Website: lowes
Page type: account-selection
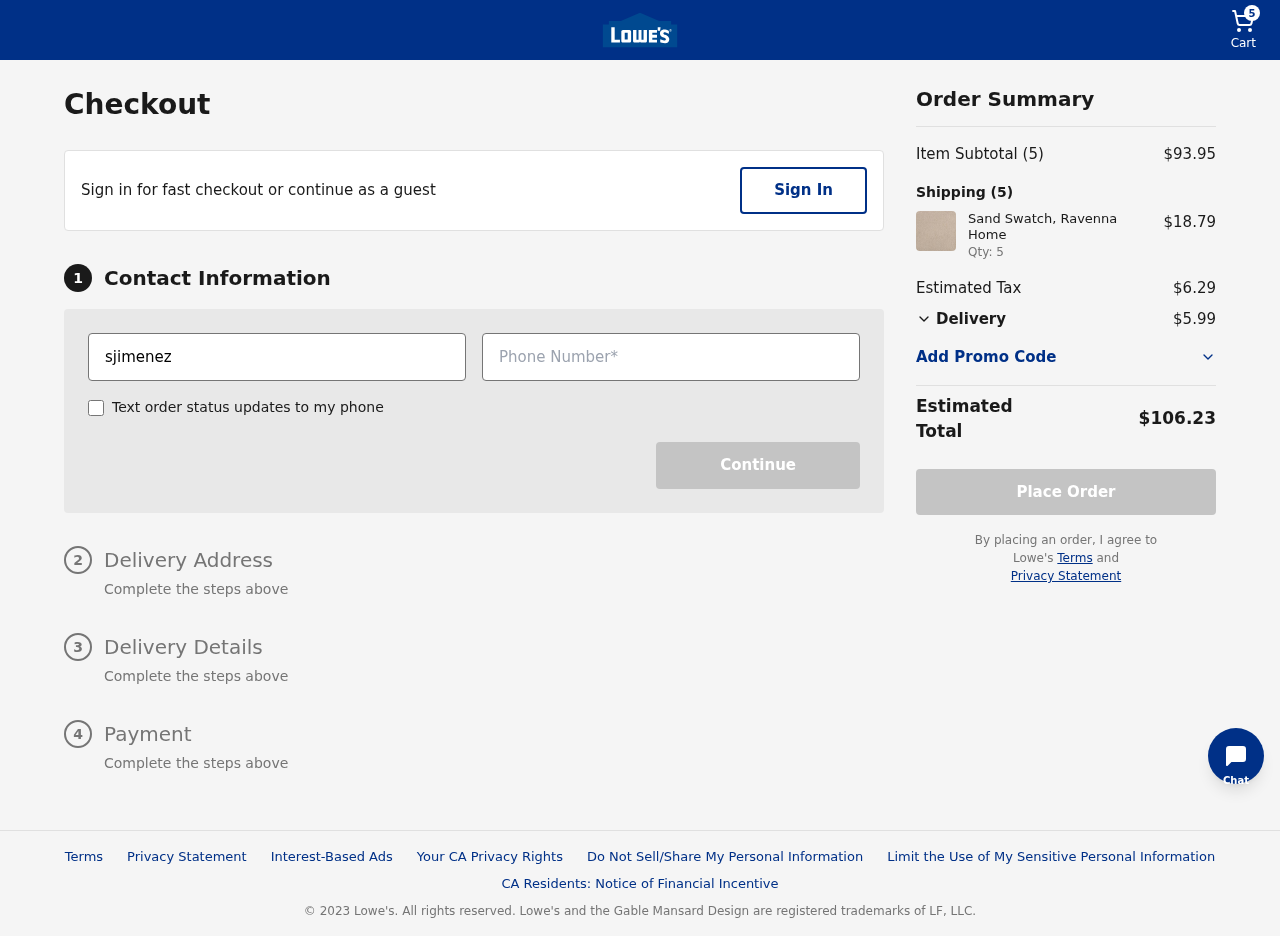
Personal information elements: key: PII_EMAIL
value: sjimenez@yahoo.com
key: PII_PHONE
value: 8917813219
Product elements: key: PRODUCT1_NAME
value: Sand Swatch, Ravenna Home
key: PRODUCT1_PRICE
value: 18.79
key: PRODUCT1_QUANTITY
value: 5
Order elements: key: ORDER_NUM_ITEMS
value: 5
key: ORDER_SUBTOTAL
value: $93.95
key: ORDER_TAX
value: $6.29
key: ORDER_SHIPPING_COST
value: $5.99
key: ORDER_TOTAL
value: $106.23